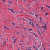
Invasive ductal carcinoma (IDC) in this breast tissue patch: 1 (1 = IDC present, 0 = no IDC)